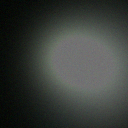
Screen state: off